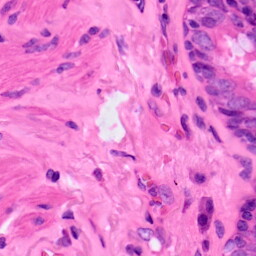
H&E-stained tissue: Lung